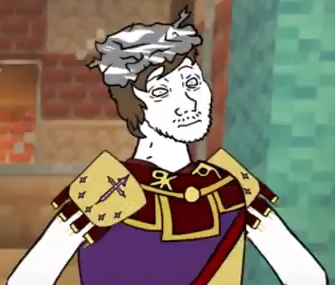
Label: 5_Wojak_with_Background